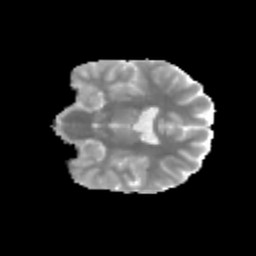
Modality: MD
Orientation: coronal
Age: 11
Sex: female
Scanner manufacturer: siemens
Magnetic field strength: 3 T
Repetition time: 3.8 s
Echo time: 0.07 s